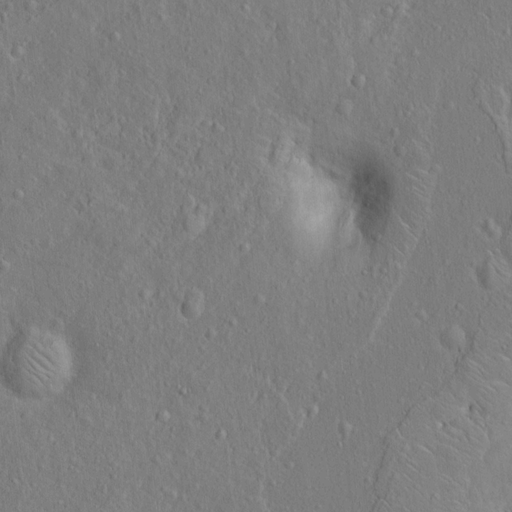
Objects detected: cone